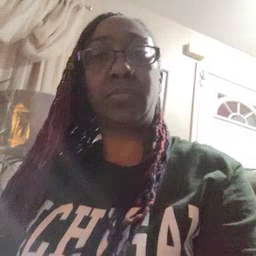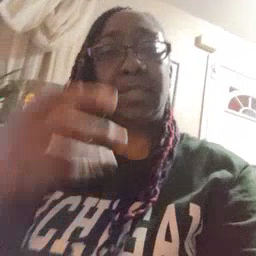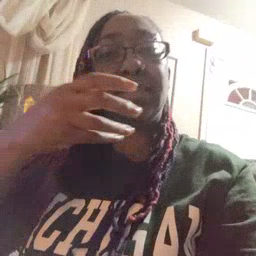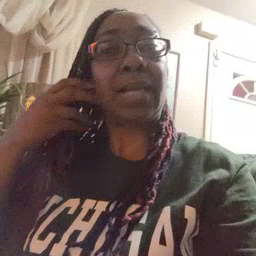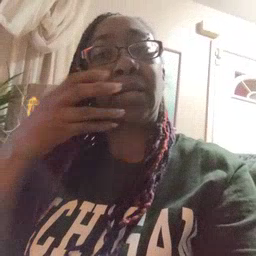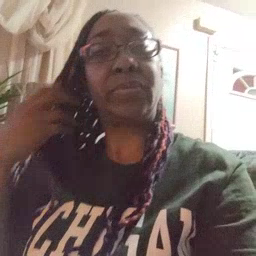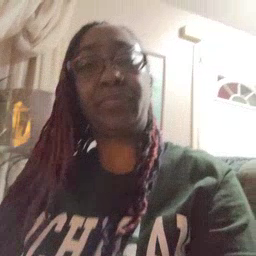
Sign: tiger